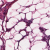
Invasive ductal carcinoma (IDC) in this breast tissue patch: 1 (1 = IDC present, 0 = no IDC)